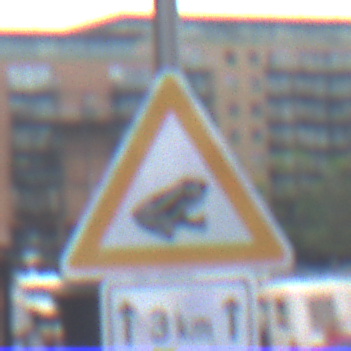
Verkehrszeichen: AmphibienwanderungLinks
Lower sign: LaengeEinerStrecke2
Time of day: MorningAfternoon
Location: Outdoor (Urban)
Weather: Overcast
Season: NotSpecified
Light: Natural